Aerial crown-view tile of a tropical tree (Barro Colorado Island, Panama), acquired 20250317:
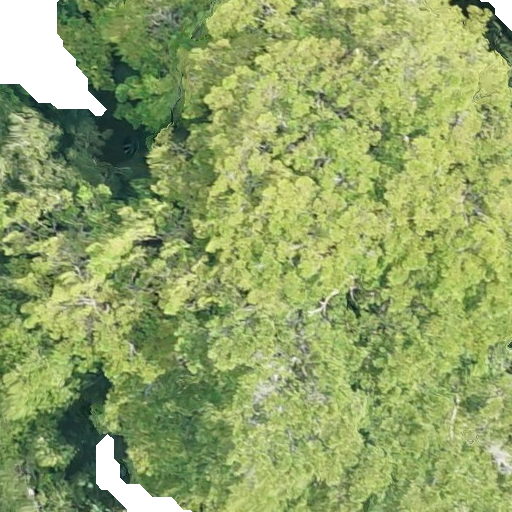
Species: Terminalia amazonia
GBIF accepted scientific name: Terminalia amazonica
Crown area: 610.872 m²